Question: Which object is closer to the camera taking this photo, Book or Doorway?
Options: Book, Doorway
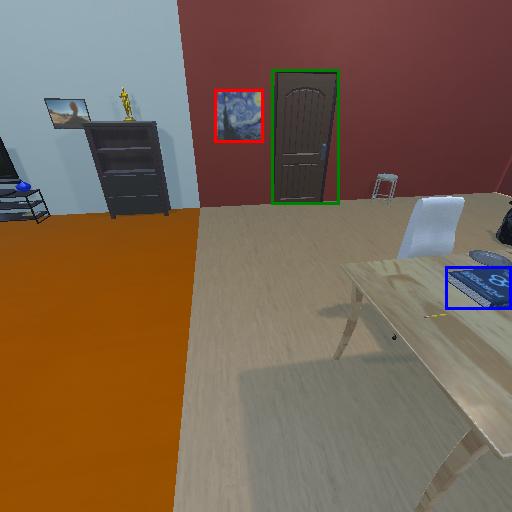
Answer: Book